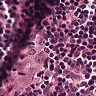
Metastatic tissue present: yes